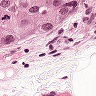
Metastatic tissue present: yes